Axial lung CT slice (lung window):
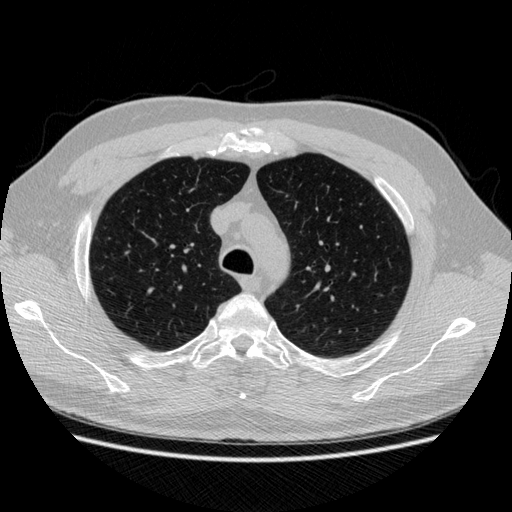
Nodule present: no